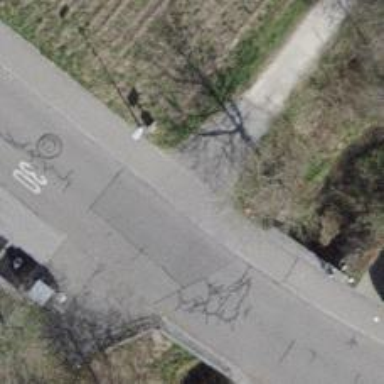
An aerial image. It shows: Sidewalk bridge over footway.